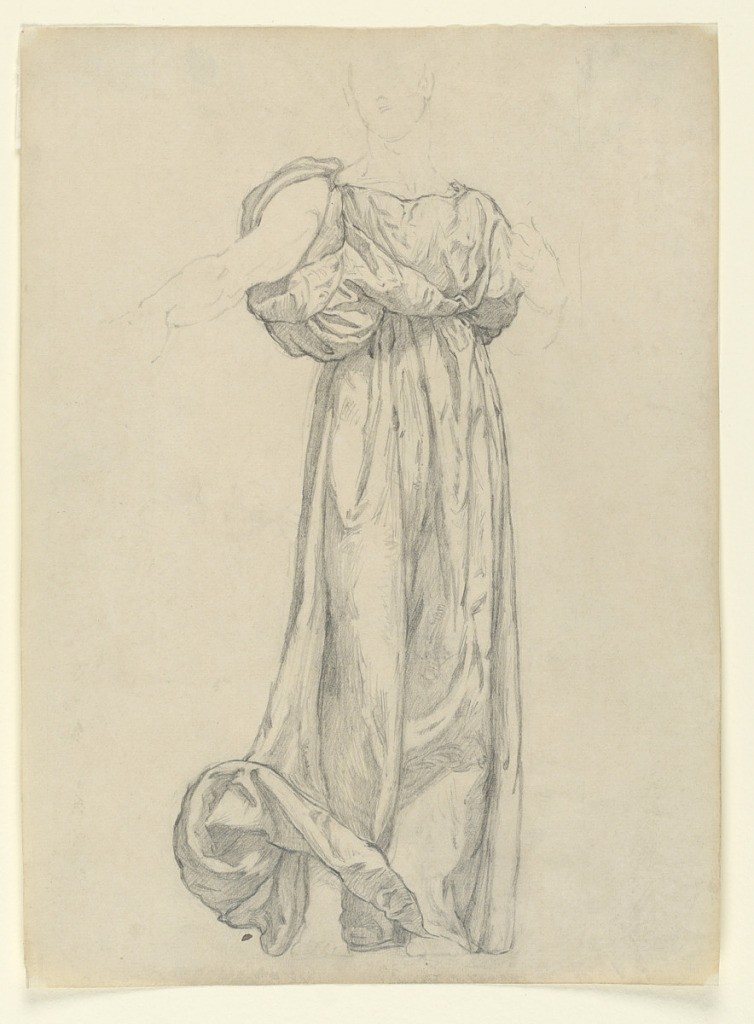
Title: Study for drapery
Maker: Kenyon Cox, American, 1856–1919
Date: ca. 1895
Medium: Graphite on paper
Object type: Drawing
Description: Standing female figure in a full-length gown.